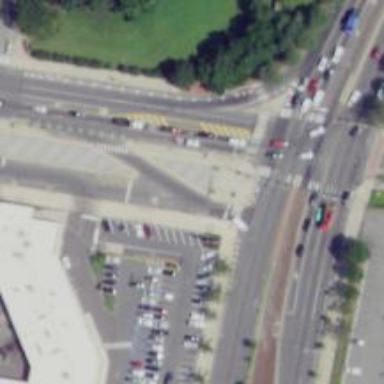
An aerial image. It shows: Marked crossing on footway.